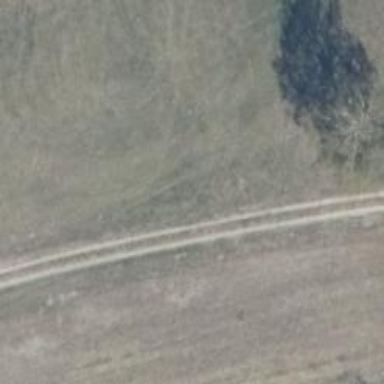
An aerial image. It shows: Sandy track with grade 5 tracktype.